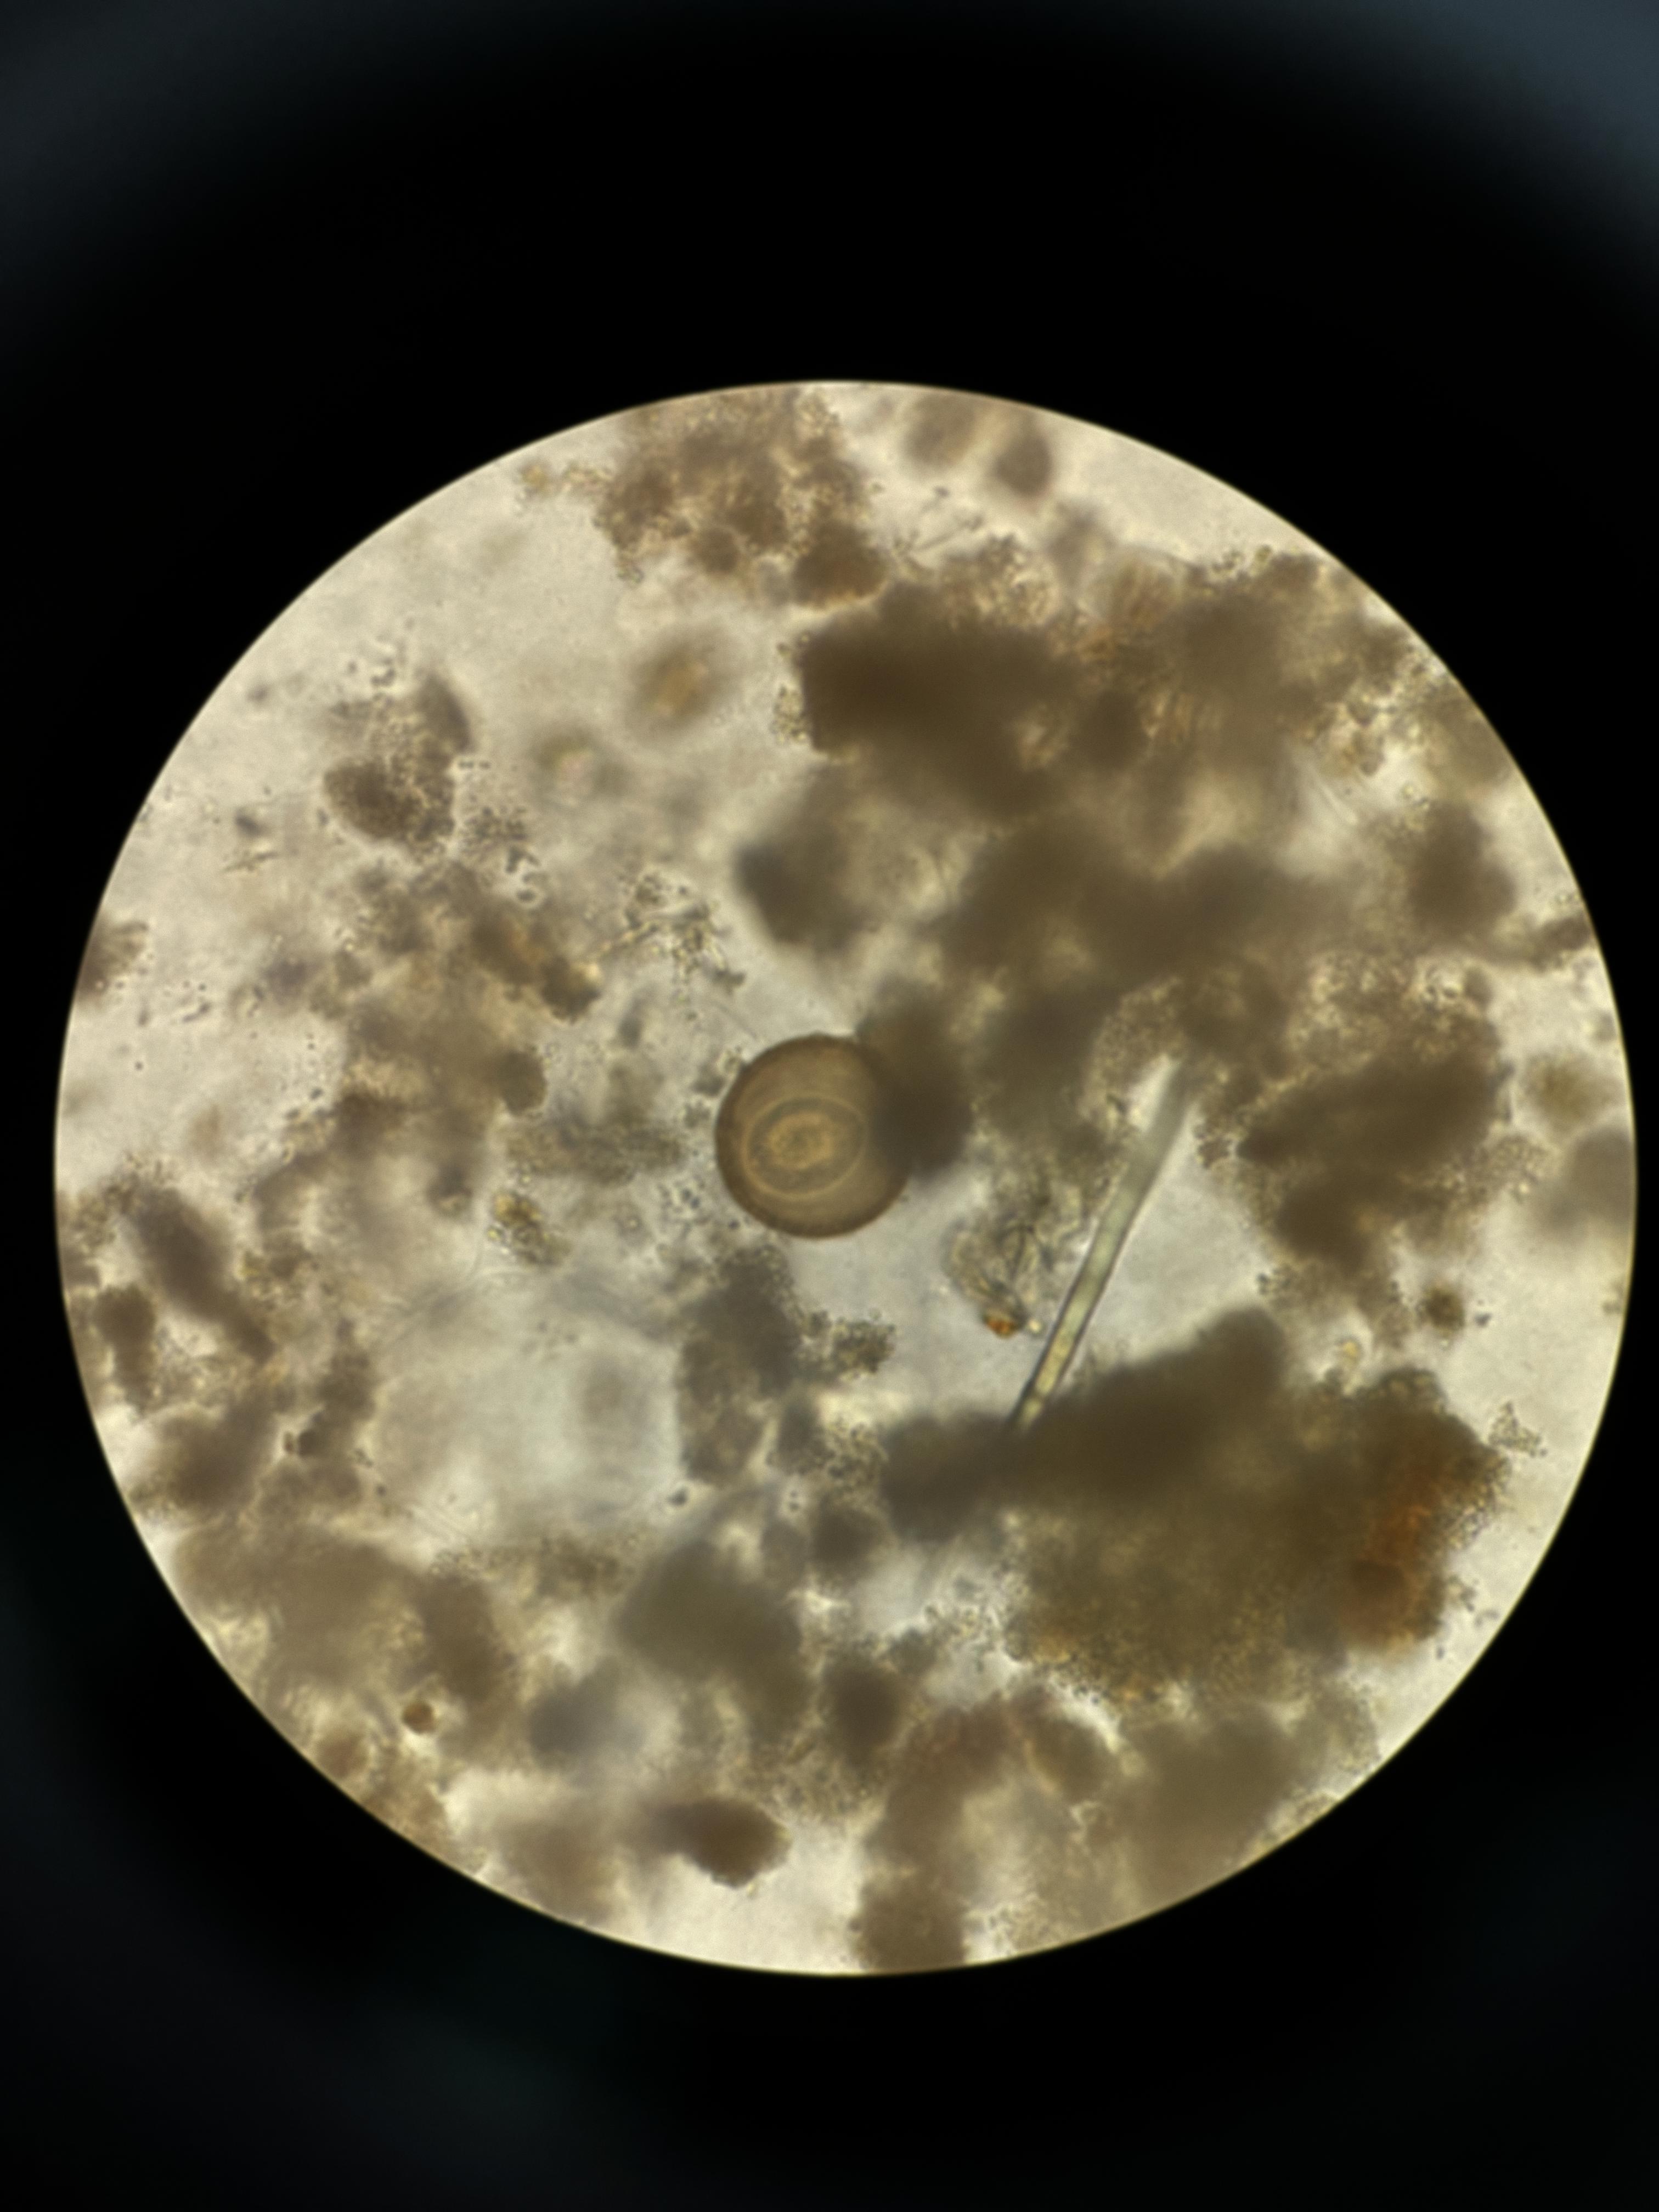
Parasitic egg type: Hymenolepis diminuta